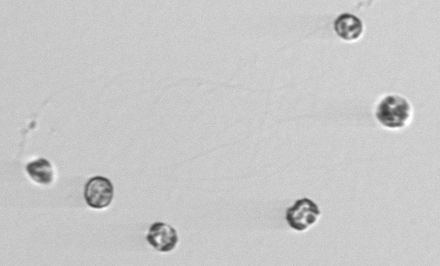
Label: Thalassiosira_sp_aff_mala